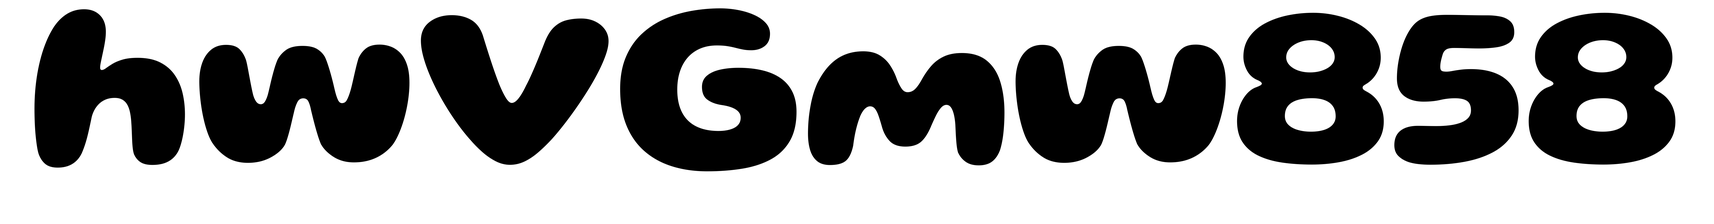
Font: Gluten_Bold